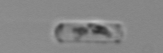
Label: Cerataulina_pelagica